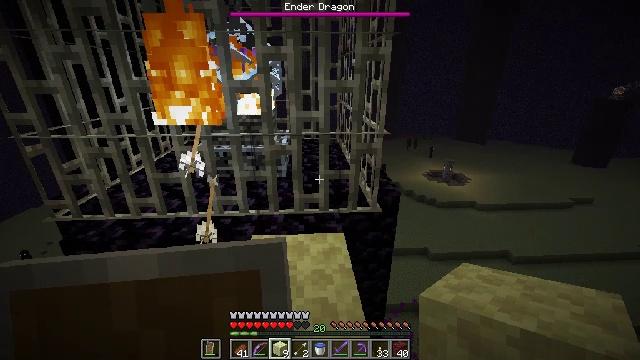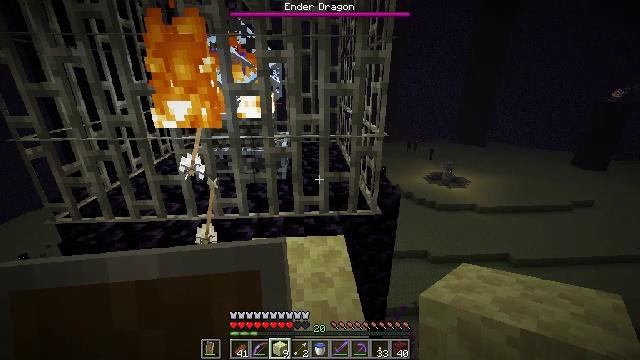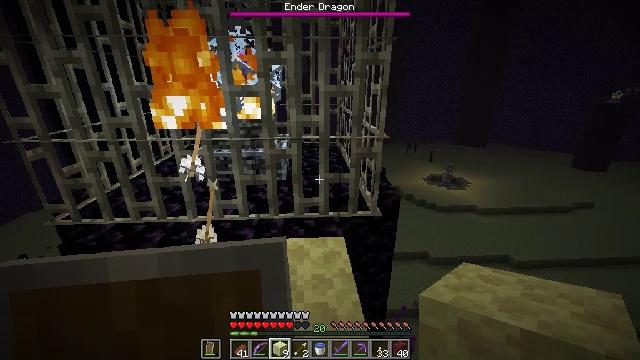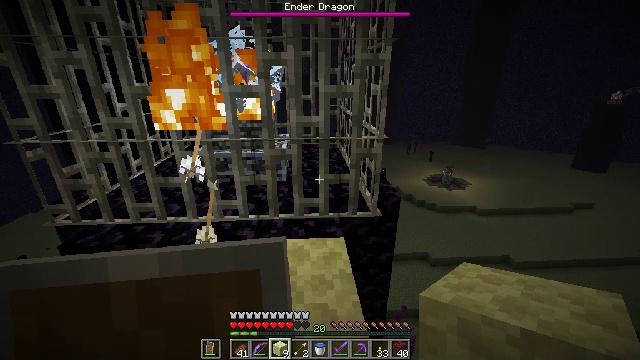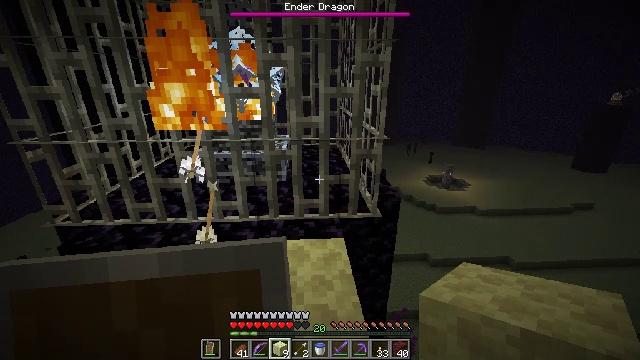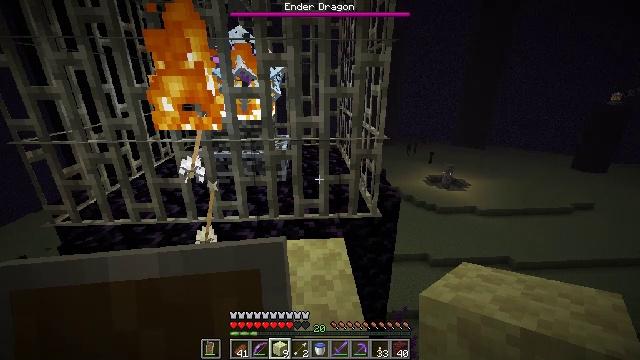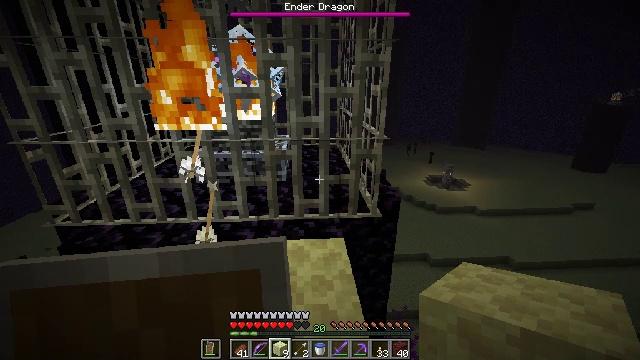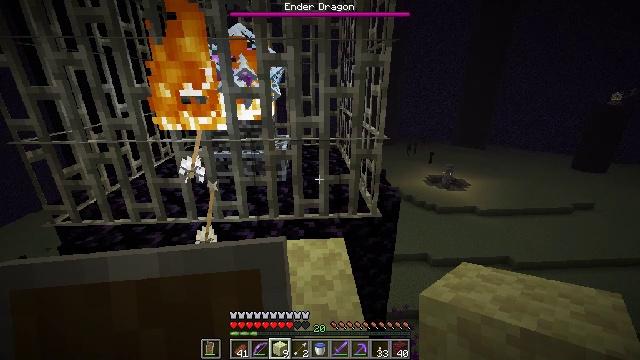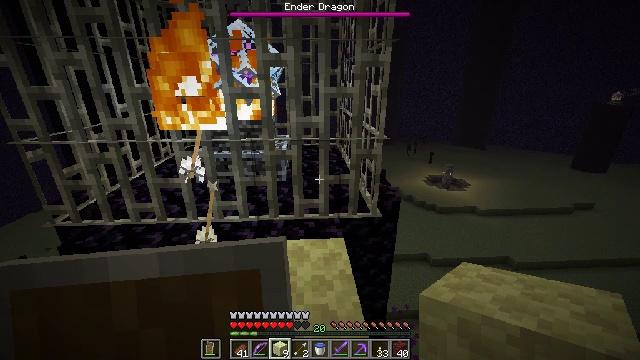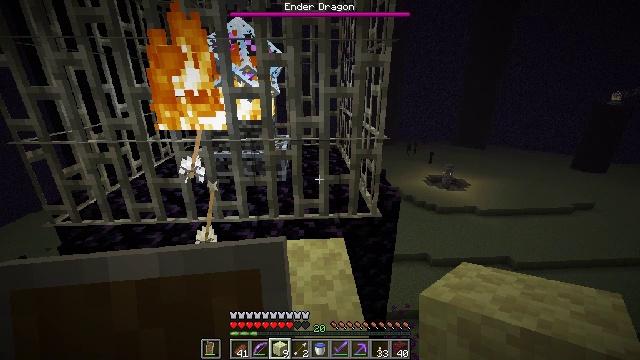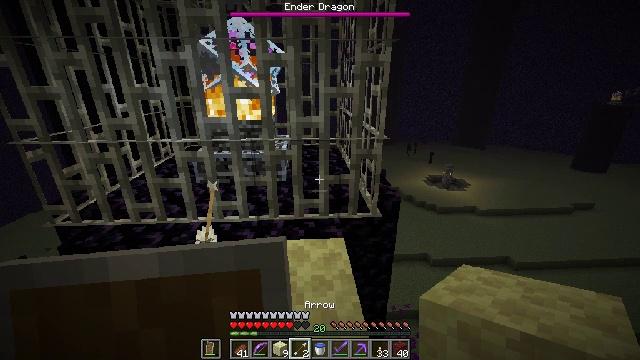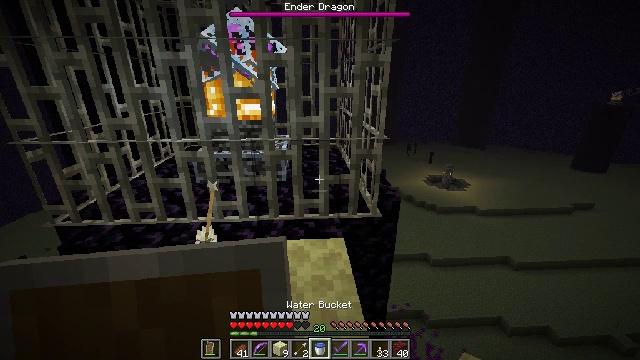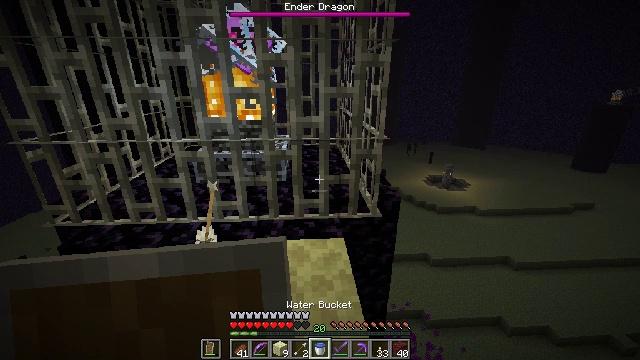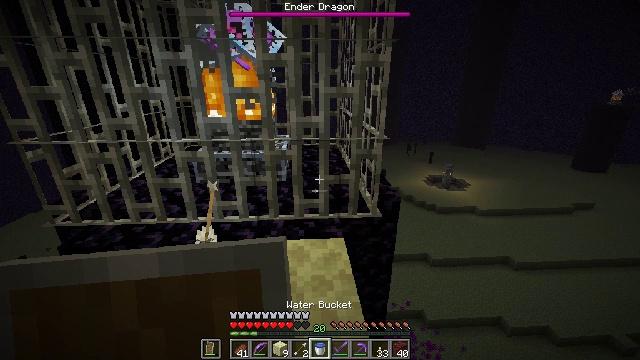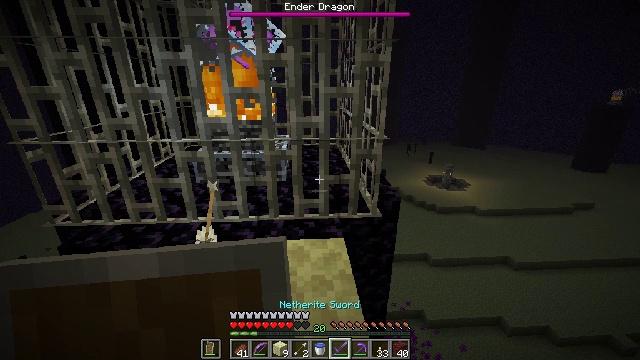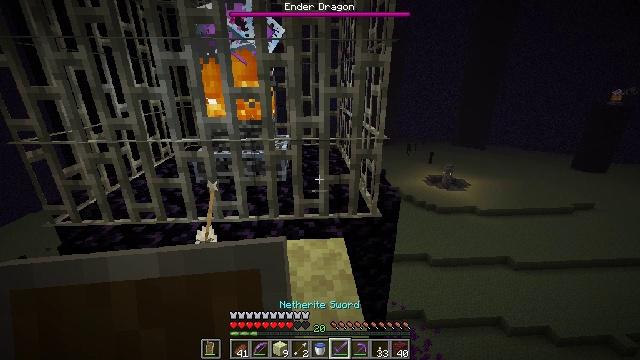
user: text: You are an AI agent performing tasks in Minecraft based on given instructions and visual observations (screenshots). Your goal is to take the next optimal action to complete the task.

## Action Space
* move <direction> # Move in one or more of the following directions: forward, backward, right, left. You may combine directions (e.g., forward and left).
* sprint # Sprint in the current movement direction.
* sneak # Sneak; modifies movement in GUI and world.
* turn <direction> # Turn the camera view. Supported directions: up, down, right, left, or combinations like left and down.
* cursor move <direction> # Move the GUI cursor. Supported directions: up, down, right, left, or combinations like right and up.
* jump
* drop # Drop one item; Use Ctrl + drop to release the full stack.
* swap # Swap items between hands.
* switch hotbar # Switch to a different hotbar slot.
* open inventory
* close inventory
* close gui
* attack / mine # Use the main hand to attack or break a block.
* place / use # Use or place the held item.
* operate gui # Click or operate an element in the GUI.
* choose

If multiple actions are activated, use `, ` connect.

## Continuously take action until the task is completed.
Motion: motion action
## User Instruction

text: Collect iron bars by breaking them.
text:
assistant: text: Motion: no_op
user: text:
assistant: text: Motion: no_op
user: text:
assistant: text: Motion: no_op
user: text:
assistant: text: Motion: no_op
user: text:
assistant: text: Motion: no_op
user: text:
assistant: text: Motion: no_op
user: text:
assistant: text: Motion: no_op
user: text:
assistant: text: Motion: no_op
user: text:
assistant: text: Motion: no_op
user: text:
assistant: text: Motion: no_op
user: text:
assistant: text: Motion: no_op
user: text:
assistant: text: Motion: no_op
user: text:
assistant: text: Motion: no_op
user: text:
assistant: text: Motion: no_op
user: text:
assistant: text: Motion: no_op
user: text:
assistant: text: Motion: no_op
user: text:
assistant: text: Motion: no_op
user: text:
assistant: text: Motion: no_op
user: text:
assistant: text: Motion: no_op
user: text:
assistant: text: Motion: no_op
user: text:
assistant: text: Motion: no_op
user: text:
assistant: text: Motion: no_op
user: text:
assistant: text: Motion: no_op
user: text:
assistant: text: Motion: no_op
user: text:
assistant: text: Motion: no_op
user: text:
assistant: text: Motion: no_op
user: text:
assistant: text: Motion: no_op
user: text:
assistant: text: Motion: no_op
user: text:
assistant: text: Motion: no_op
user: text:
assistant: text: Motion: no_op